Question: I have a flot line graph where the x values are repeating but I can't quite figure out why. How can I fix this?
My x-axis is defined as...
'''
chartOptions = {
xaxis: {
mode: "time",
timeformat: "%d/%m/%y",
//tickSize: [1, "day"],
//tickLength: 2
},
'''
And my data is ...
'''
[1424005200000,20795],[1424091600000,20151],[1424178000000,22448],[1424264400000,27000],[1424350800000,30622],[1424437200000,30844],[1424523600000,23139]
'''

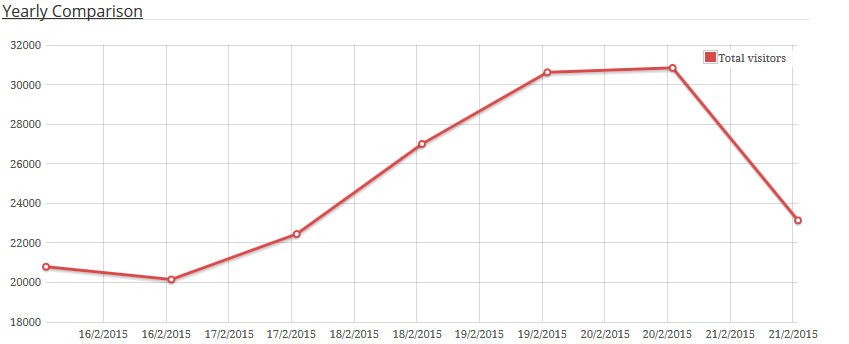
Answer: Use: 'minTickSize: [1,"day"]'
So the day will appear once in the graph.
'''
chartOptions = {
xaxis: {
mode: "time",
timeformat: "%d/%m/%y",
minTickSize: [1,"day"],
//tickLength: 2
},
'''